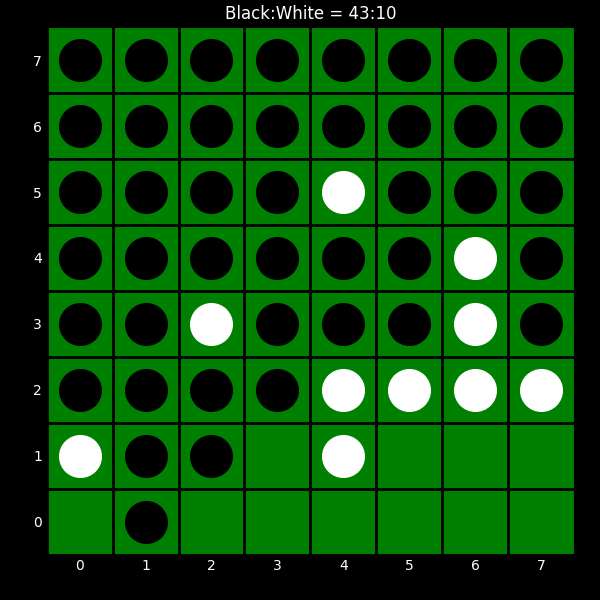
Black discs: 43
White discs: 10